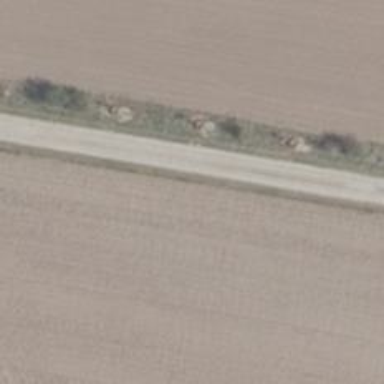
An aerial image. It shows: Unclassified road with concrete lanes.